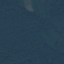
Land use / land cover class: Forest